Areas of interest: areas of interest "Literary and Art Troupe"
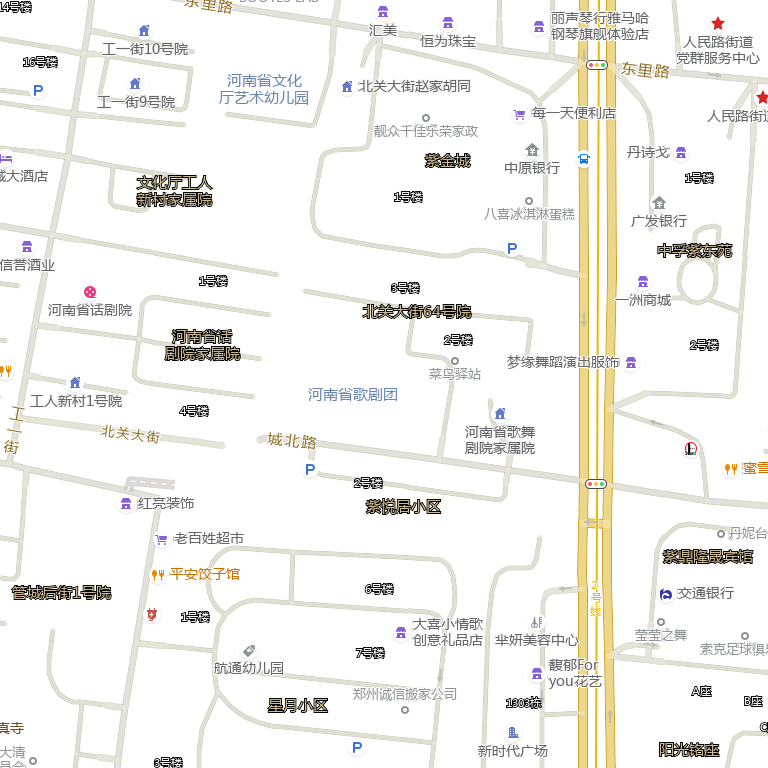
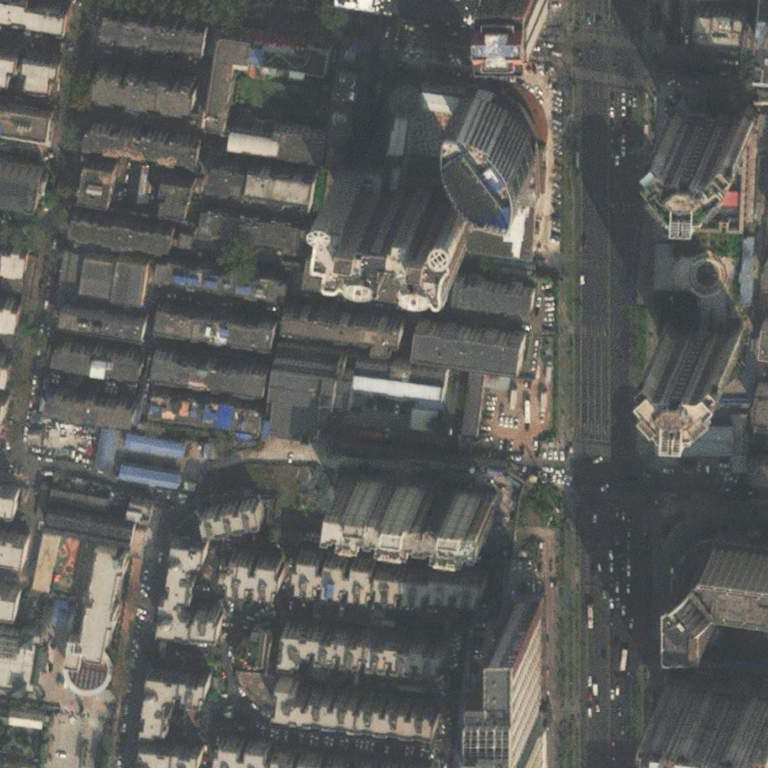